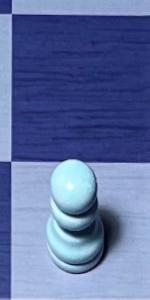
Label: Pawn_White